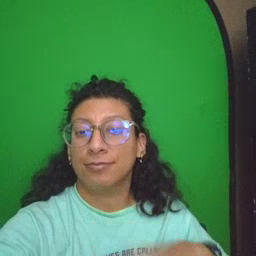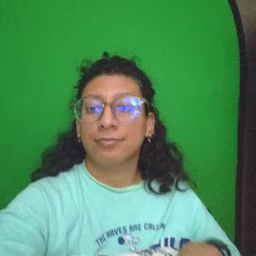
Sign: water